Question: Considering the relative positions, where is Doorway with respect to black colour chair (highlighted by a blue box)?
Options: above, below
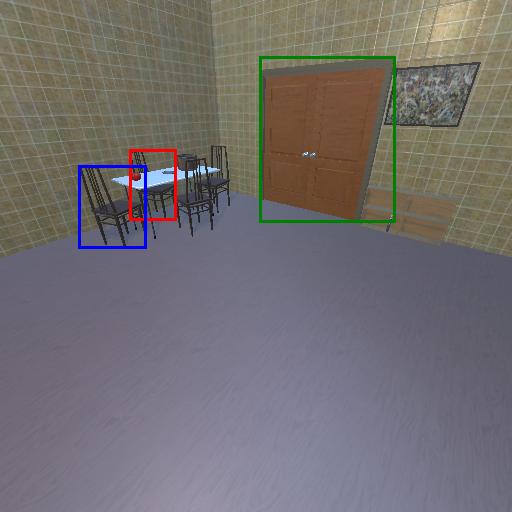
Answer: above